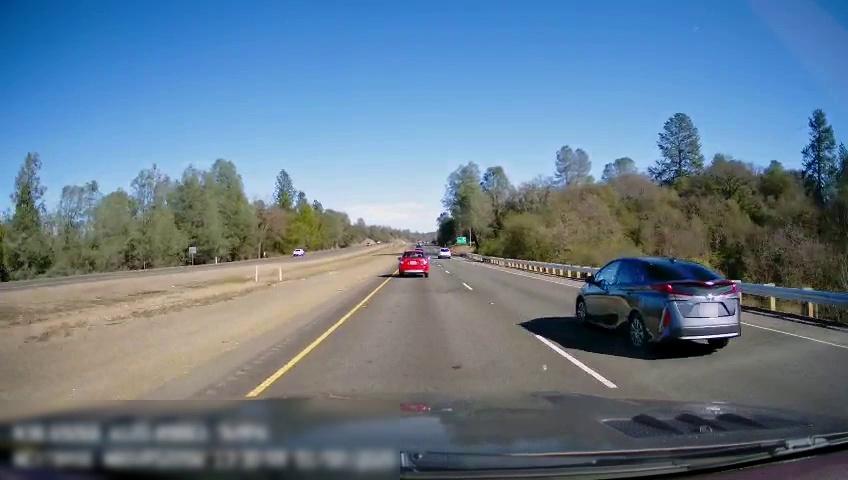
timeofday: Day
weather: Sunny
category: Drivable Space
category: Drivable Space
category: Vehicles | SUV
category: Vehicles | Car
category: Vehicles | Car
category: Vehicles | SUV
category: Lanes | Current Lane
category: Lanes | Current Lane
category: Lanes | Alternate Lane
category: Traffic | Signs